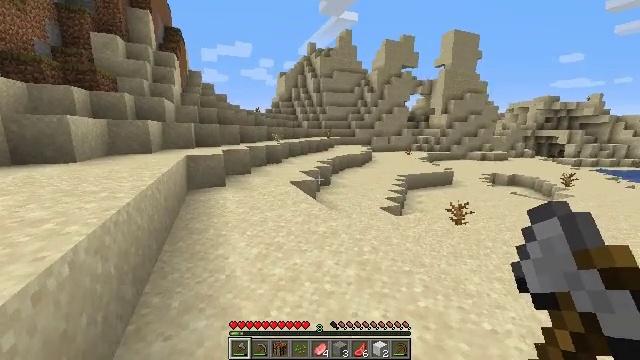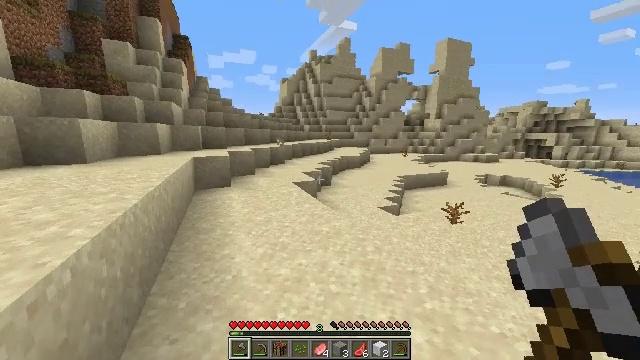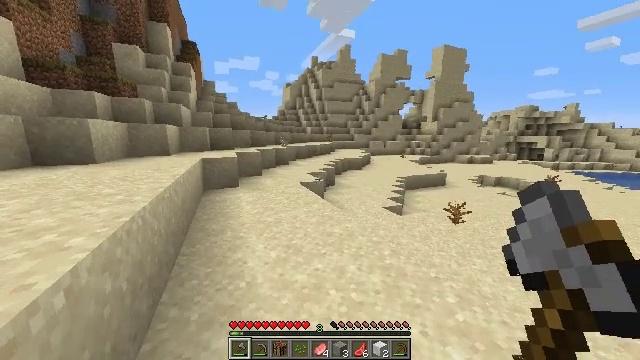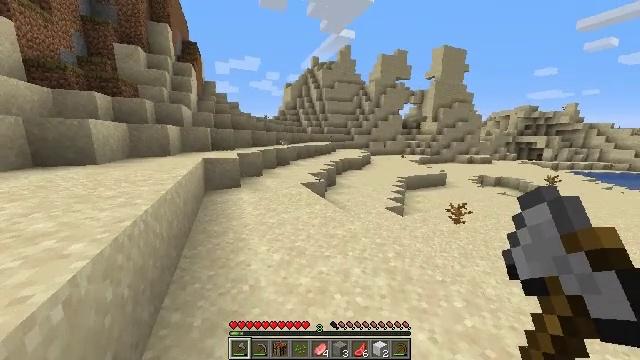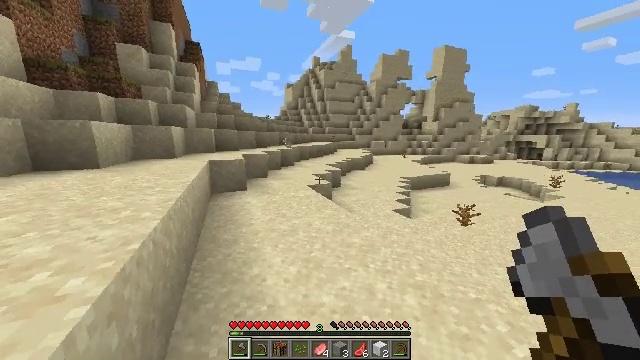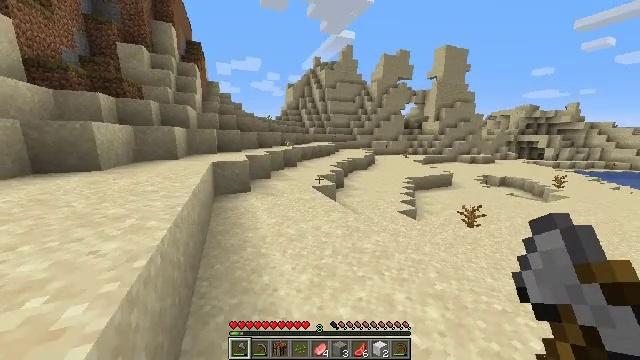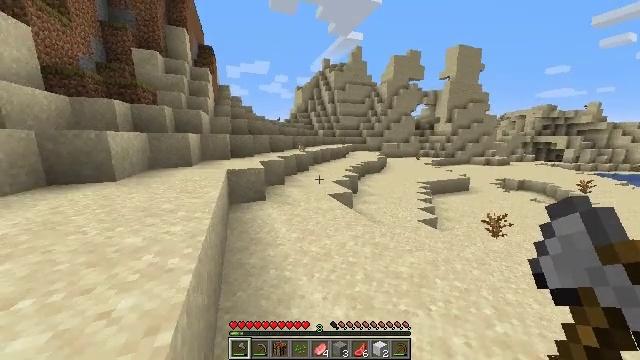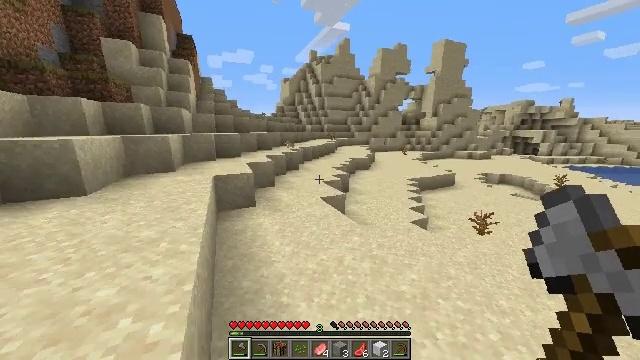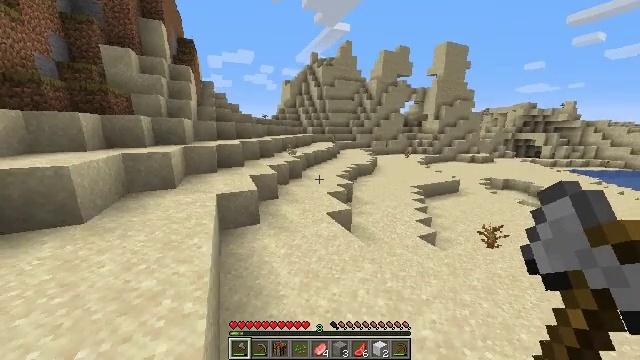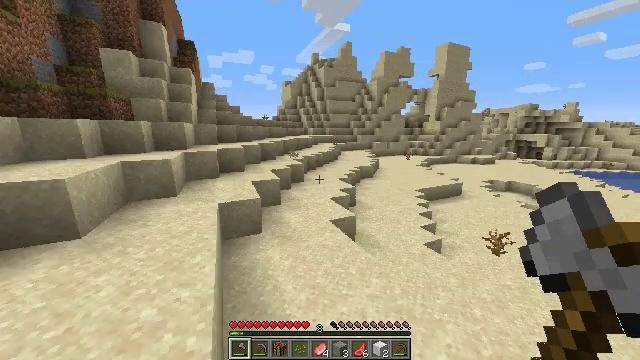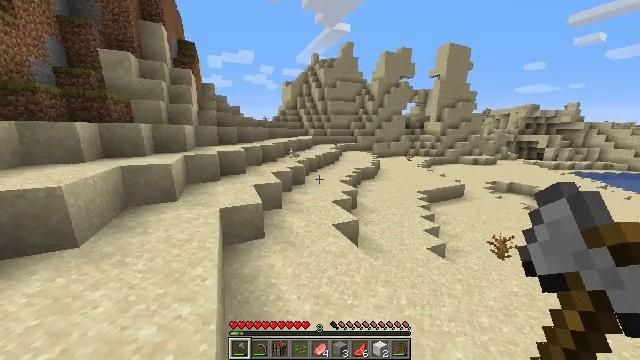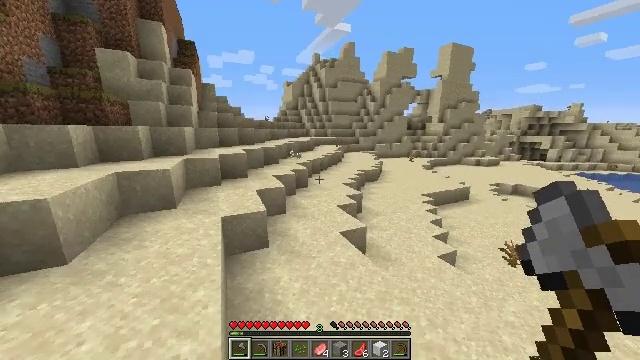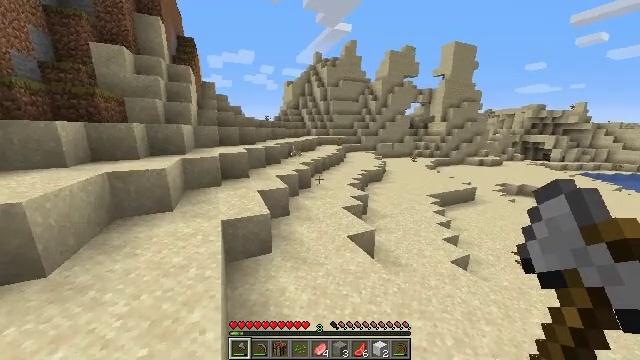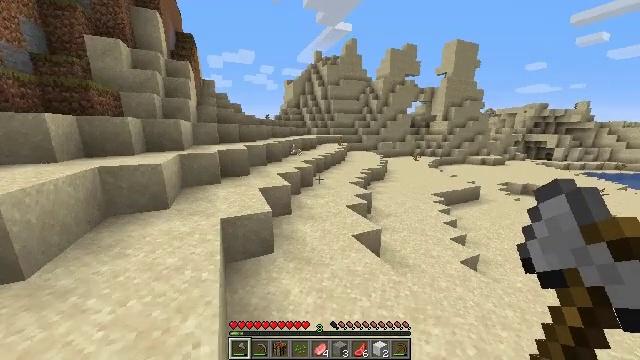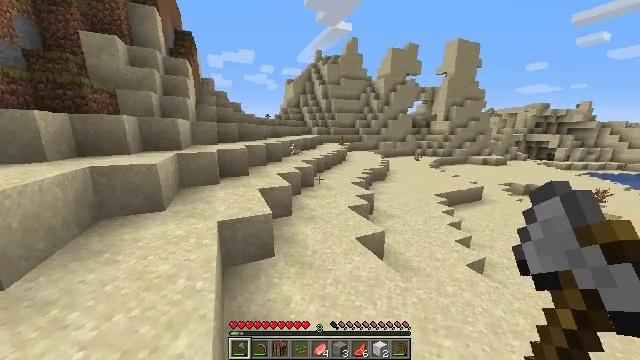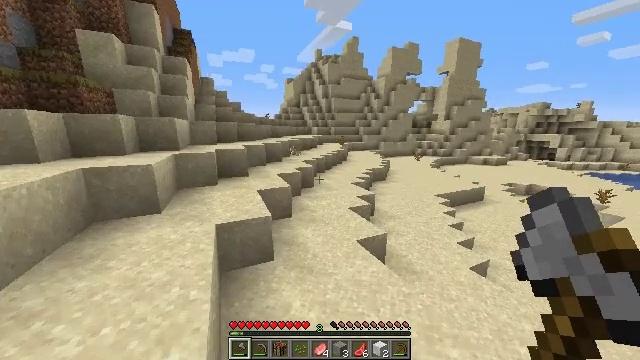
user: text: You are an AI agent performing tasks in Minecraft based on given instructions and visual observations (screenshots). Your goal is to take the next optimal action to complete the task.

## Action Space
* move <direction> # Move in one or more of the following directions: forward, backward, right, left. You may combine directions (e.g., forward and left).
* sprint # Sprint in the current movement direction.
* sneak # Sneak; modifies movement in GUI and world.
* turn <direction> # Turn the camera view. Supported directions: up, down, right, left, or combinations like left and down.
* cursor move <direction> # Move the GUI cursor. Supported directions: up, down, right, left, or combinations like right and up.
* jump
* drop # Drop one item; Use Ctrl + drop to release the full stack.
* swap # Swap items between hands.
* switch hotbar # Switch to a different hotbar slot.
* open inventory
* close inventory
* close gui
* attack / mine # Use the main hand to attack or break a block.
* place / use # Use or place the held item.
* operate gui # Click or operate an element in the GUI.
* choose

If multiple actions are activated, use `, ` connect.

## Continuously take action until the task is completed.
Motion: motion action
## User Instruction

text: Break the cyan bed to collect it.
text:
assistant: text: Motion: move forward and move left
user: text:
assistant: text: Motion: move forward and move left
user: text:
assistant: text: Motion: move forward and move left
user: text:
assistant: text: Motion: move forward and move left
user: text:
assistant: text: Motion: move forward and move left
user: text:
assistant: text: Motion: move forward and move left, turn left, jump
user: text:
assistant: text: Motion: move forward and move left, turn right and down, jump
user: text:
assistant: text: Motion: move forward and move left, jump
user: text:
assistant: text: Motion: move forward and move left, jump
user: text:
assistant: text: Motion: move forward, jump
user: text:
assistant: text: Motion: move forward, jump
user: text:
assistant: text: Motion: move forward, jump
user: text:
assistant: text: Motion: move forward, jump
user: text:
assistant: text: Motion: move forward and move right, jump
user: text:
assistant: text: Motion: move forward and move right, jump
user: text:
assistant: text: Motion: move forward and move right, jump
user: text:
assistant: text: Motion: move forward and move right, jump
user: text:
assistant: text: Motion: move forward, jump
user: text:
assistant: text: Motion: move forward, jump
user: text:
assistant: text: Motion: move forward and move right, jump
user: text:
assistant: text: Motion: move forward and move right, jump
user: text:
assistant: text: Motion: move forward and move right, jump
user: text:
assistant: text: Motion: move forward and move right, jump
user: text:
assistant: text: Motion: move forward and move right, turn right, jump
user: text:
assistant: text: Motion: move forward, jump
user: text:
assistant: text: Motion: move forward, jump
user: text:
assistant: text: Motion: move forward, jump
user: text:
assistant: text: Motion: move forward, jump
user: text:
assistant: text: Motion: move forward, jump
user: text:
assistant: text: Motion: move forward, jump